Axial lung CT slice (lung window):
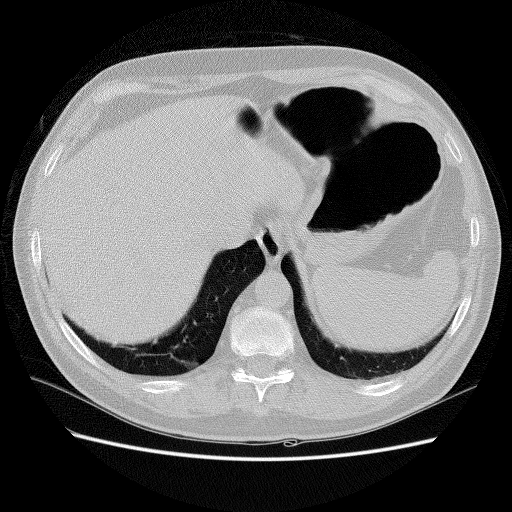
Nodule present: no